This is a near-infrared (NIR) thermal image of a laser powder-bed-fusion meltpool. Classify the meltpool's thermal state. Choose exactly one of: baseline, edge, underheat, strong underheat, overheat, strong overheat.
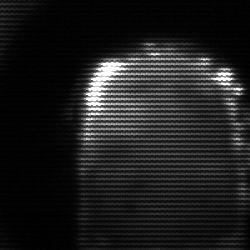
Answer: baseline